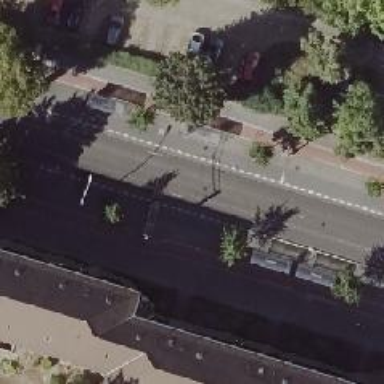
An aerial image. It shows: Tram stop position for public transport.